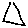
Label: triangle